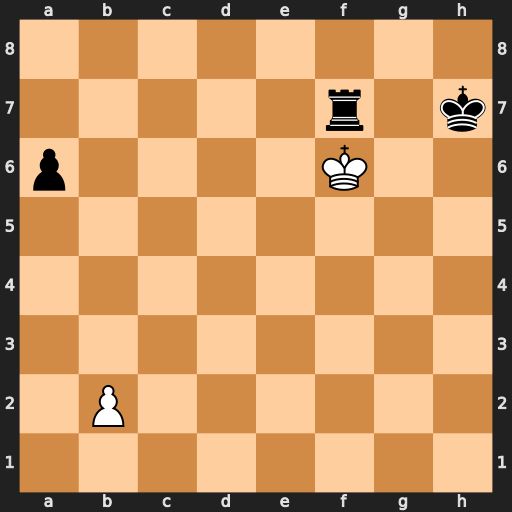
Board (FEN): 8/5r1k/p4K2/8/8/8/1P6/8
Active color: w
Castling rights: -
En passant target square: -
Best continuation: Kxf7 Kh6 Kf6 Kh5 Kf5 Kh4 Kf4 Kh3 Kf3